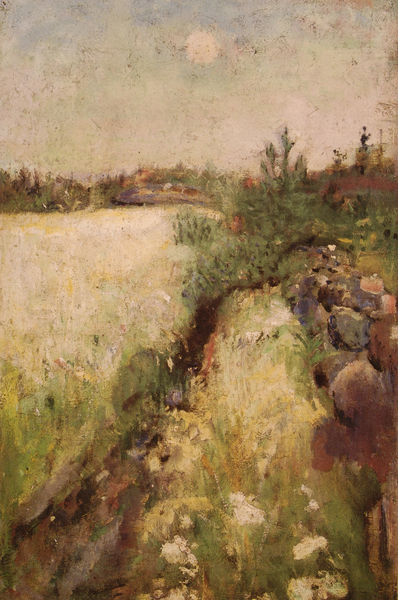
Titel: Blumenwiese in Veierland
Künstler: Edvard Munch
Standort: Oslo
Institution: Nasjonalgalleriet
Schlagwörter: baum, himmel, wasser, weiß, wolken, bäume, grün, impressionismus, landschaft, menschen, ocker, stadt, blume, blumen, braun, frankreich, hell, licht, renoir, schwarz, gebäude, gras, haus, rasen, rot, weg, wiese, wolke, beige, steine, bach, feld, felder, gräser, horizont, häuser, natur, spiegelung, strauch, weide, busch, büsche, gebüsch, pfad, sonne, sträucher, wege, land, pflanzen, wald, löwenzahn, sommer, ort, ernte, dorf, mauer, hecke, nebel, tag, böschung, duktus, manet, blumenwiese, kornfeld, mondlicht, unscharf, mond, helligkeit, nadelbaum, wanderer, beet, beete, tannenbaum, rain, graben, wegrand, rinsal, blühten, unschärfe, menchen